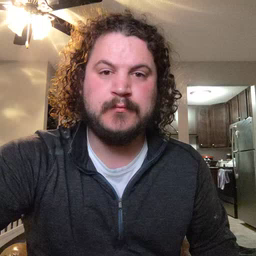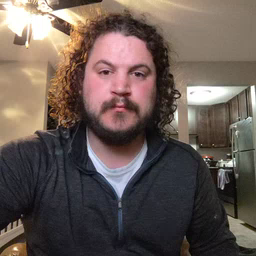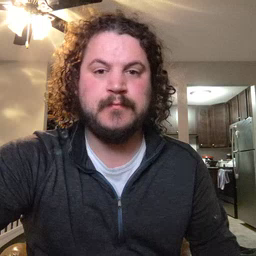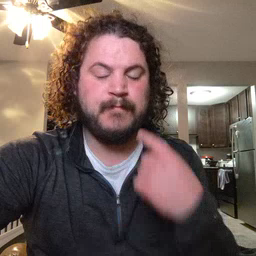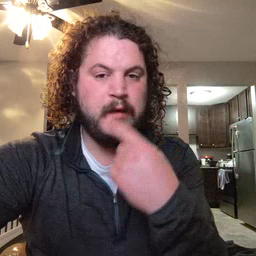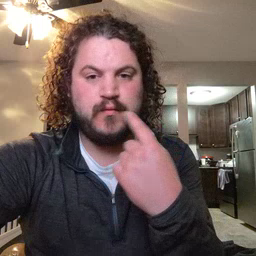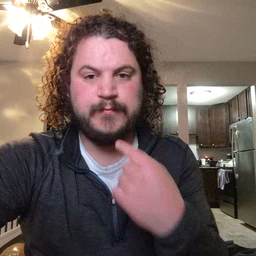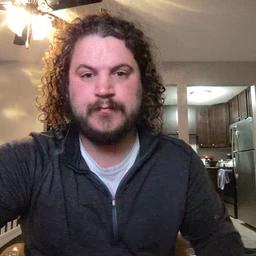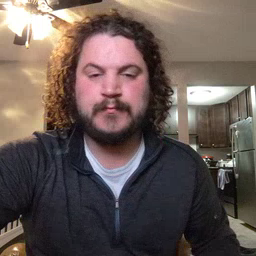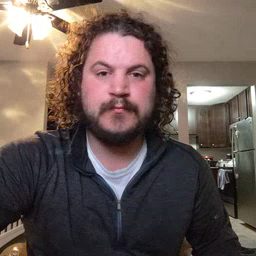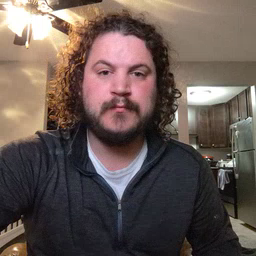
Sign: mouth